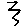
Label: zigzag